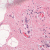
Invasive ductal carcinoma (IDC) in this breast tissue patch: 0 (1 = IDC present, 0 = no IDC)